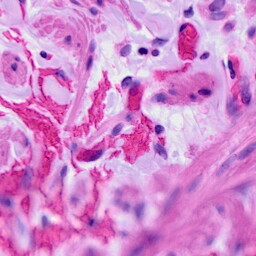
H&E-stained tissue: Ovarian